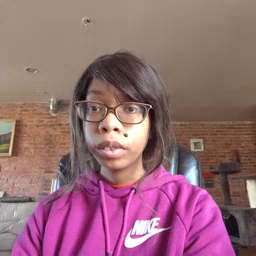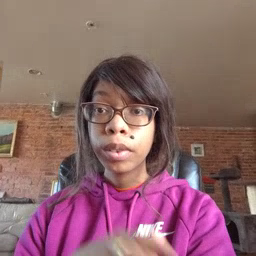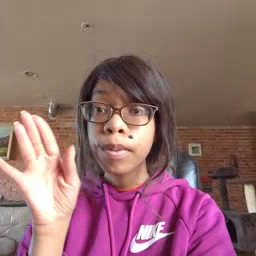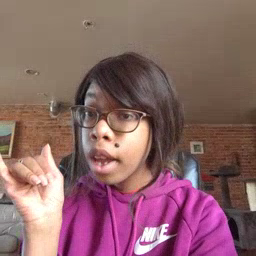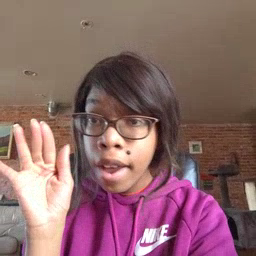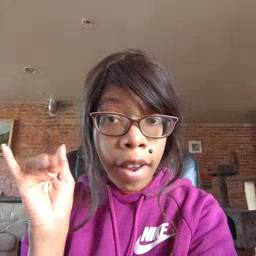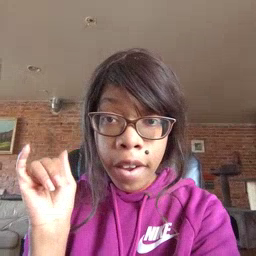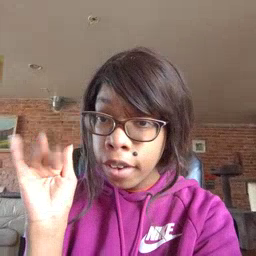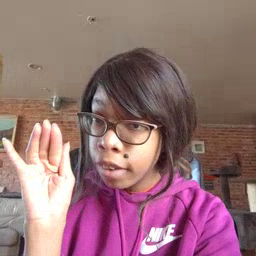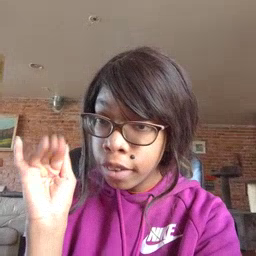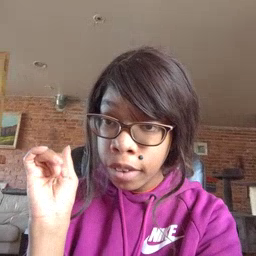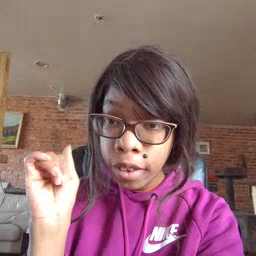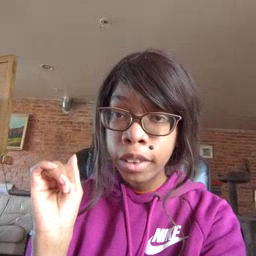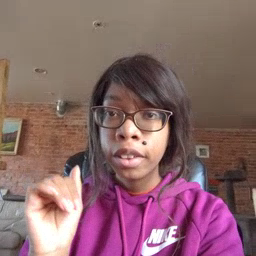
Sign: bye